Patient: sex M, age 65
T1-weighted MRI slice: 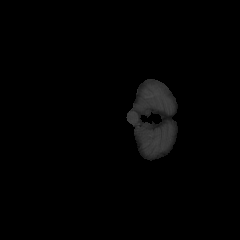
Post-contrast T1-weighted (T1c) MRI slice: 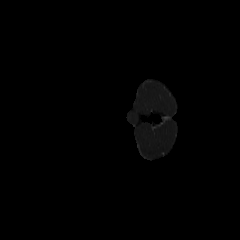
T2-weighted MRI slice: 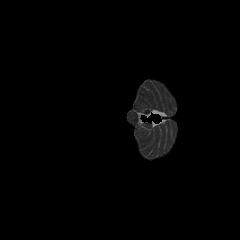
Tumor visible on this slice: no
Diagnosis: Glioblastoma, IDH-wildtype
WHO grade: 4